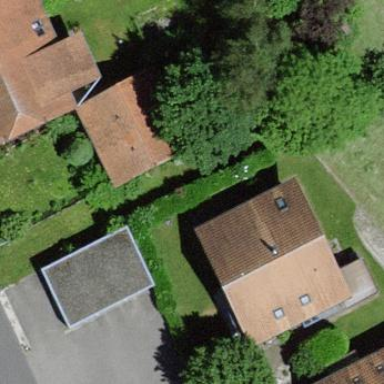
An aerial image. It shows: Residential building.